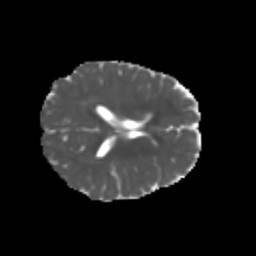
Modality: MD
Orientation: axial
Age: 6
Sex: female
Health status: healthy